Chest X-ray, PA view. Patient: 60 years old, sex M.
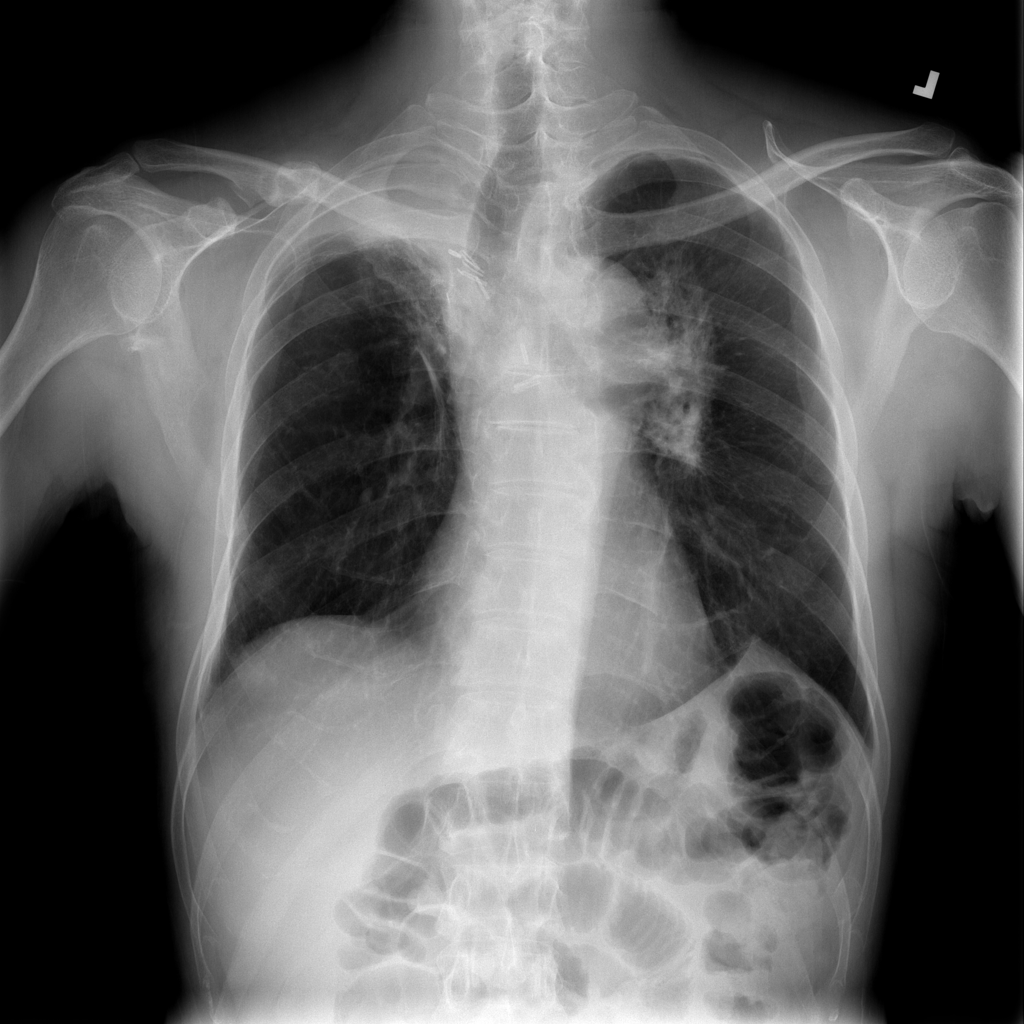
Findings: Fibrosis